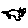
Label: cat